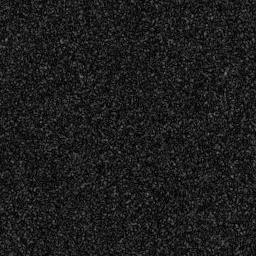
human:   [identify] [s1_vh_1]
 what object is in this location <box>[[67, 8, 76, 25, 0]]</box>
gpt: <ref>1 medium ship at the top right</ref>